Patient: sex M, age 69
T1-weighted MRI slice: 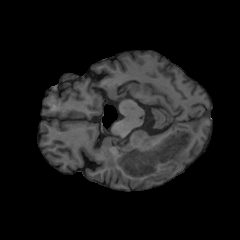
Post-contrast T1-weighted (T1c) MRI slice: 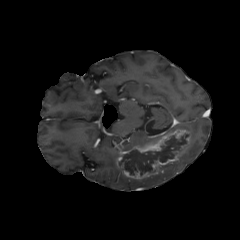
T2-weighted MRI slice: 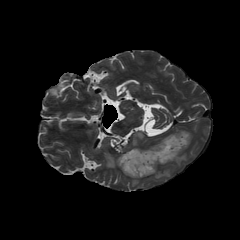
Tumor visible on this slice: yes
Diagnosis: Glioblastoma, IDH-wildtype
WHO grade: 4